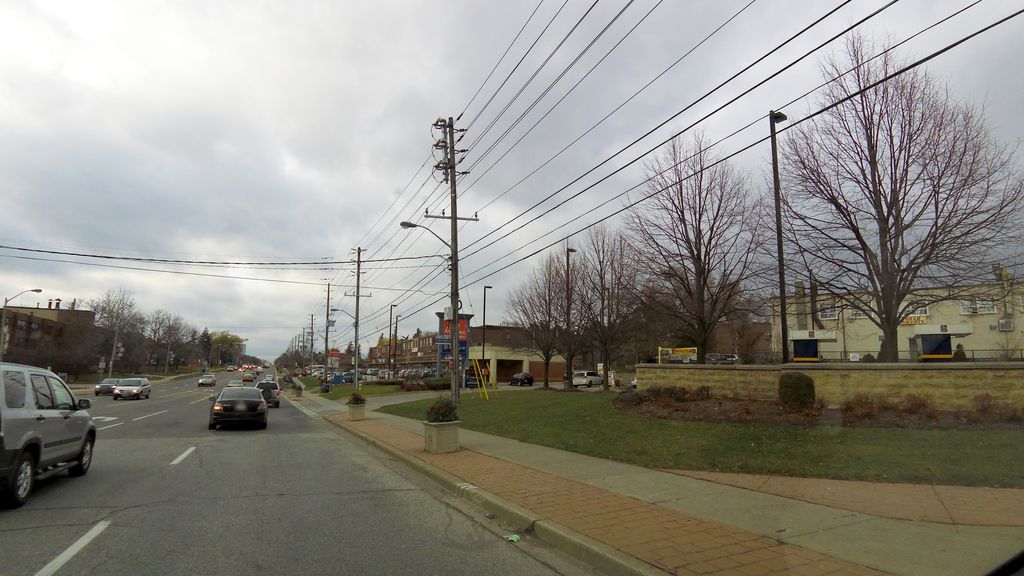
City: toronto